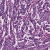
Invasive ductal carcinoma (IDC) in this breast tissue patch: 1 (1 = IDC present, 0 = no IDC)